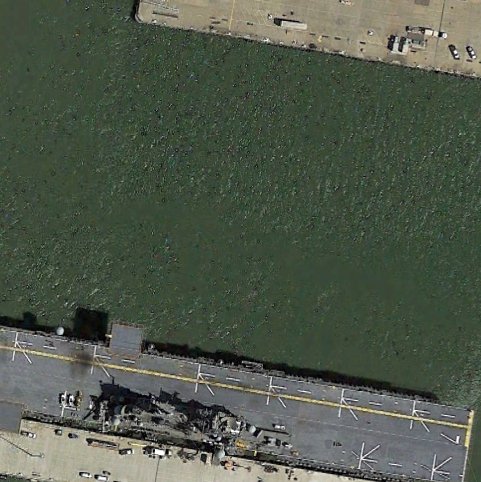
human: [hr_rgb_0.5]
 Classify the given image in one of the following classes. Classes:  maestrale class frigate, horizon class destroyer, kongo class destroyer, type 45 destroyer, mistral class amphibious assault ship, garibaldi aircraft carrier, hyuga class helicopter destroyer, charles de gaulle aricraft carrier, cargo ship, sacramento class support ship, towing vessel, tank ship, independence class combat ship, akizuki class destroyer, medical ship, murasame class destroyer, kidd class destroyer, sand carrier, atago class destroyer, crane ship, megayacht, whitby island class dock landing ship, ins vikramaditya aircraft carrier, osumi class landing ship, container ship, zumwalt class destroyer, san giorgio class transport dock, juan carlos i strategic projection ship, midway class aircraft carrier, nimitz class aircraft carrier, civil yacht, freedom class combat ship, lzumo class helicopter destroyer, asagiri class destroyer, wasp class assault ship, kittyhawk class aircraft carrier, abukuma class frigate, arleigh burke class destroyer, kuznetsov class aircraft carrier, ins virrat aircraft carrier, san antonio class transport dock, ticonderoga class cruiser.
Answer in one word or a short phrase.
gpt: Wasp class assault ship